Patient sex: F
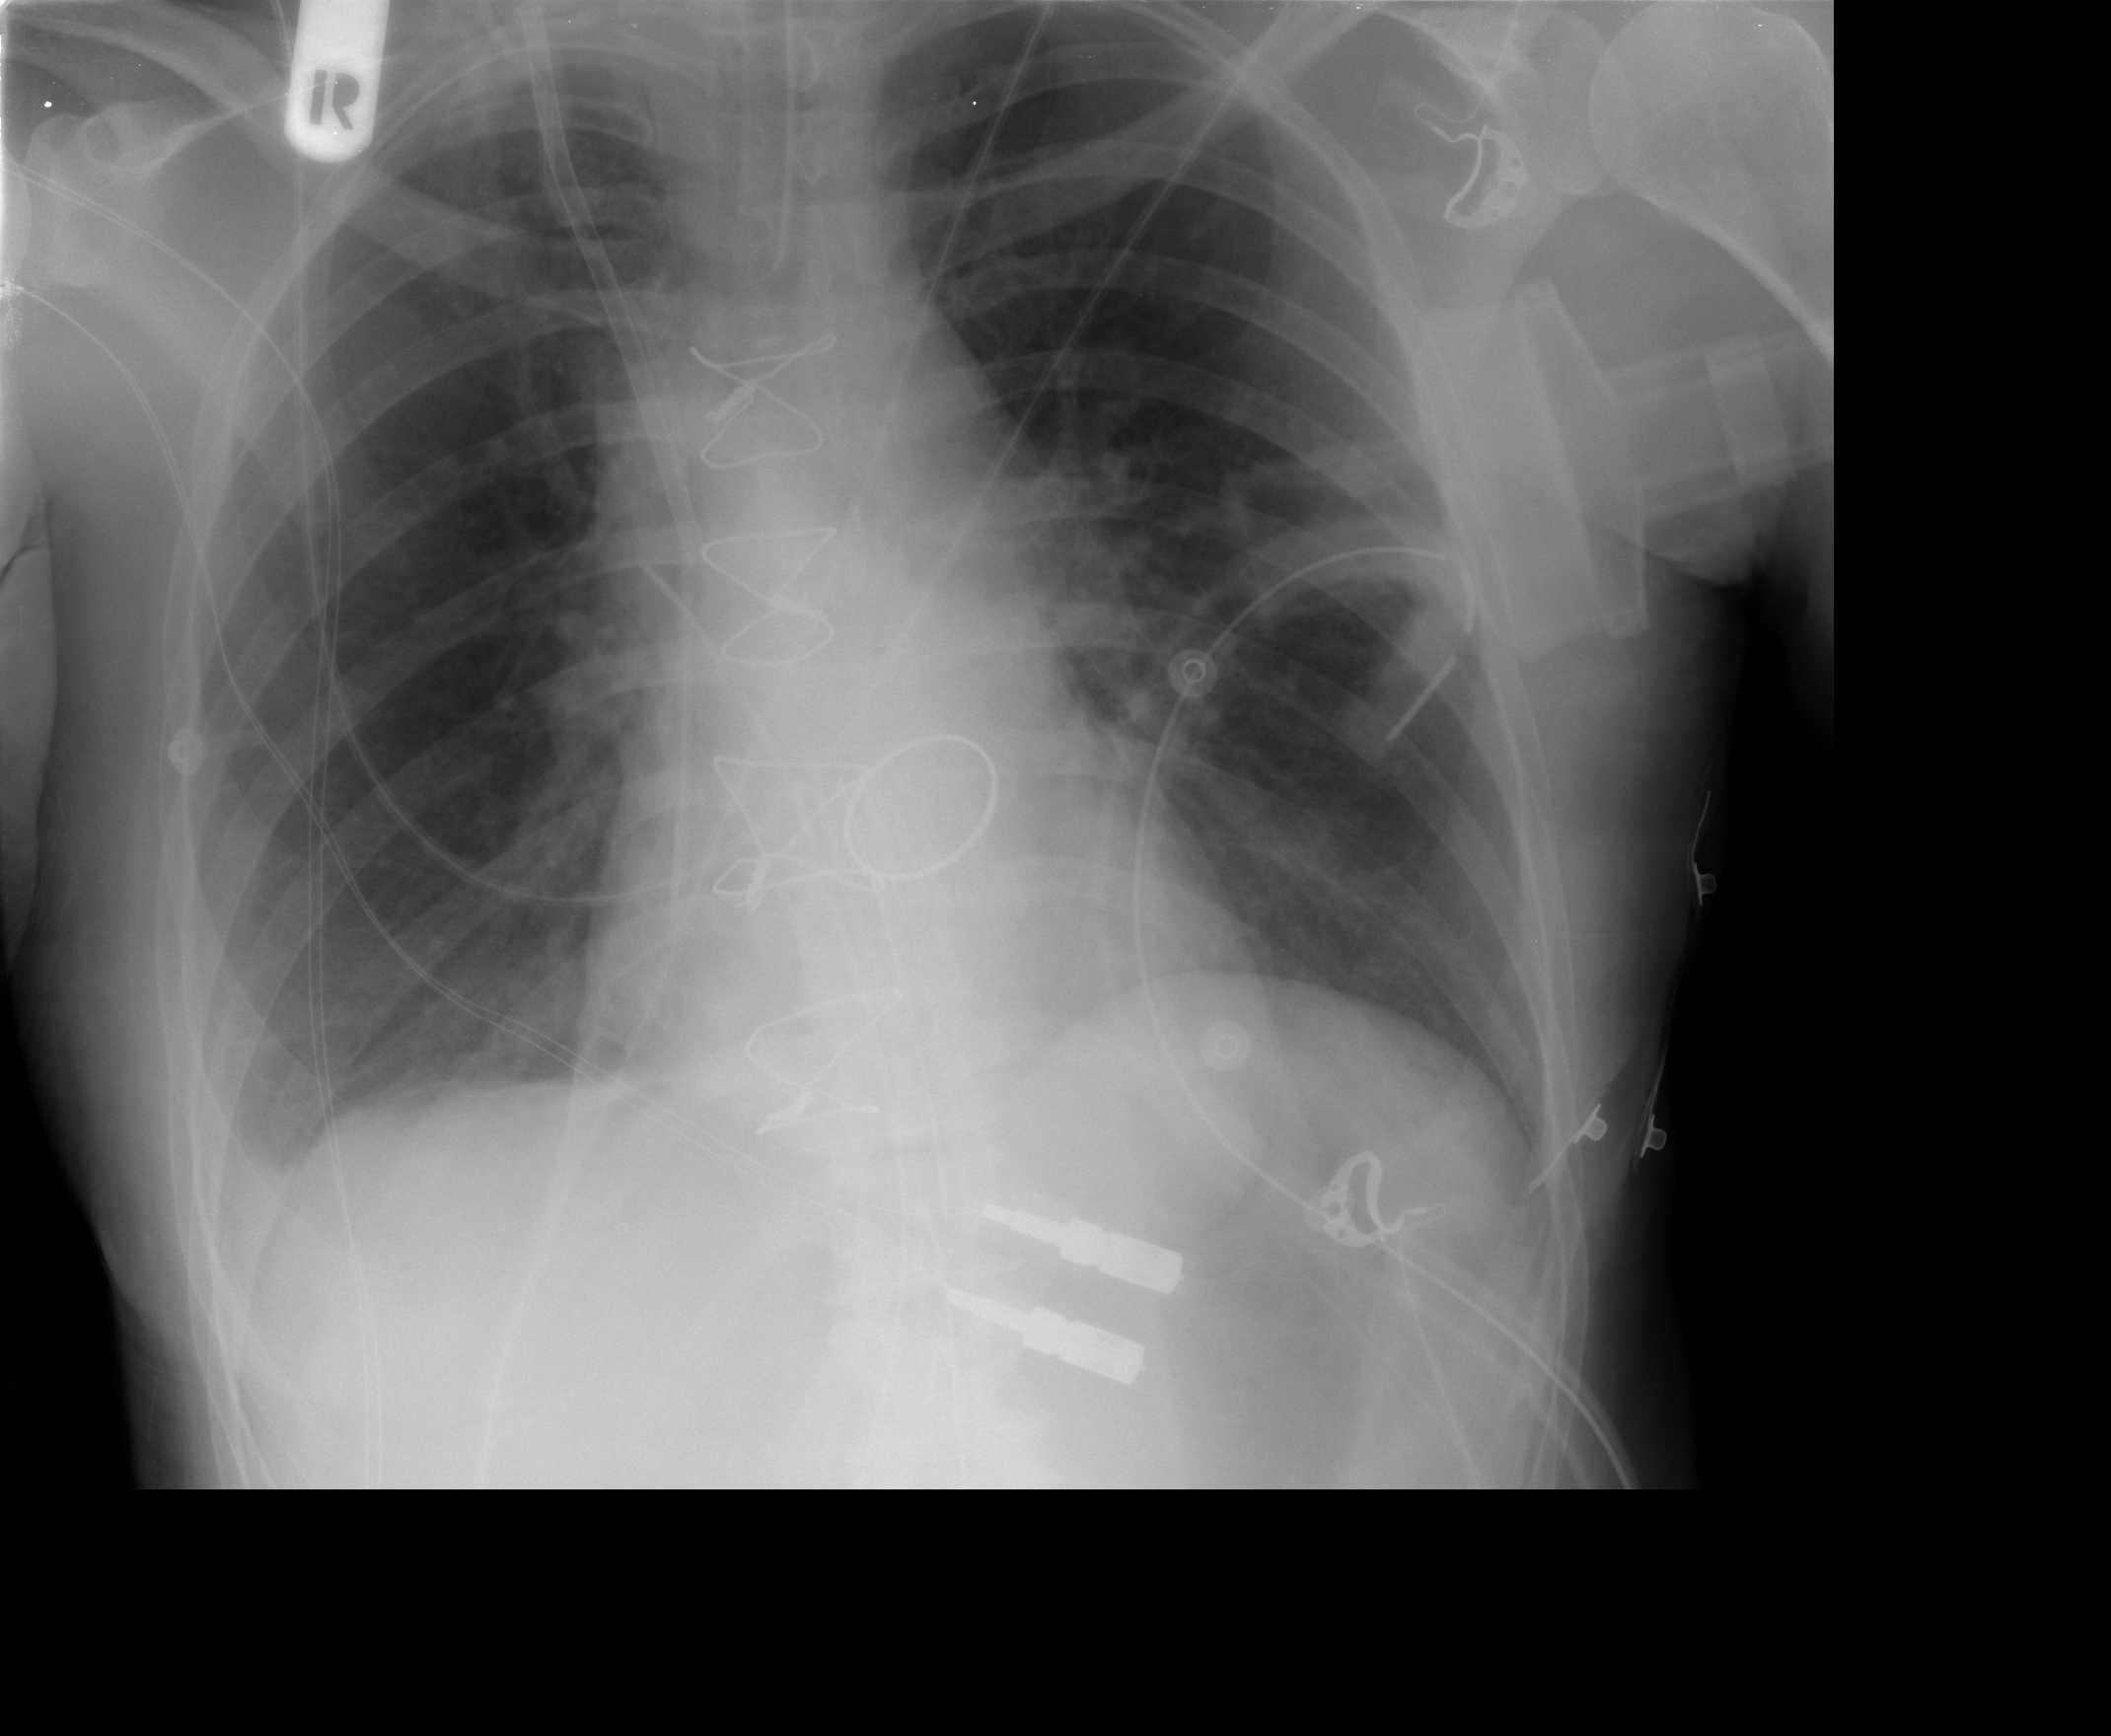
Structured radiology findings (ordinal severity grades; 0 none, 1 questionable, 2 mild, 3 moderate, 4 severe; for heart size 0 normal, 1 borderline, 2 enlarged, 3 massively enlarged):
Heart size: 0
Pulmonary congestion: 2
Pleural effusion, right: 2
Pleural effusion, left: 0
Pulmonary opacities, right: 0
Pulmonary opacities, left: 0
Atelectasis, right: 2
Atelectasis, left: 0